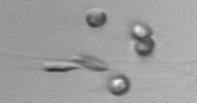
Label: Dinobryon